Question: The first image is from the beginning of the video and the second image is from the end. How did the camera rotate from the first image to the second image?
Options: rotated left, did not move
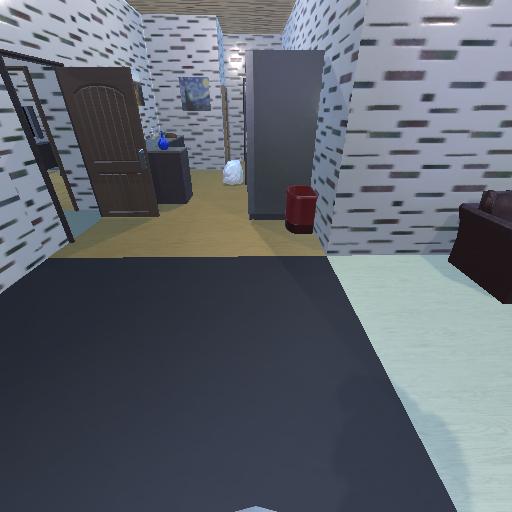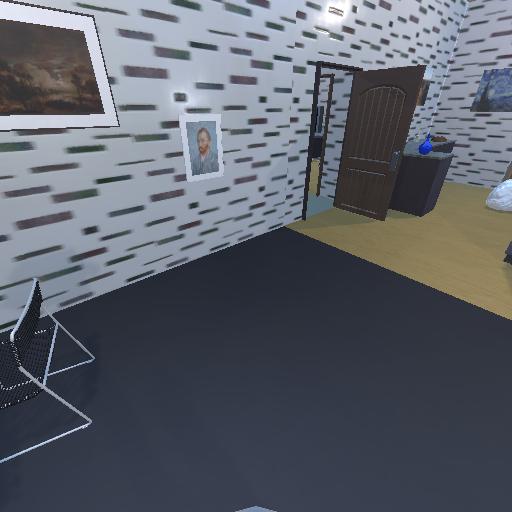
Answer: rotated left